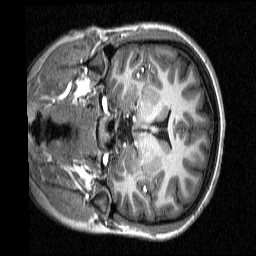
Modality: T1w
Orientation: coronal